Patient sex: M
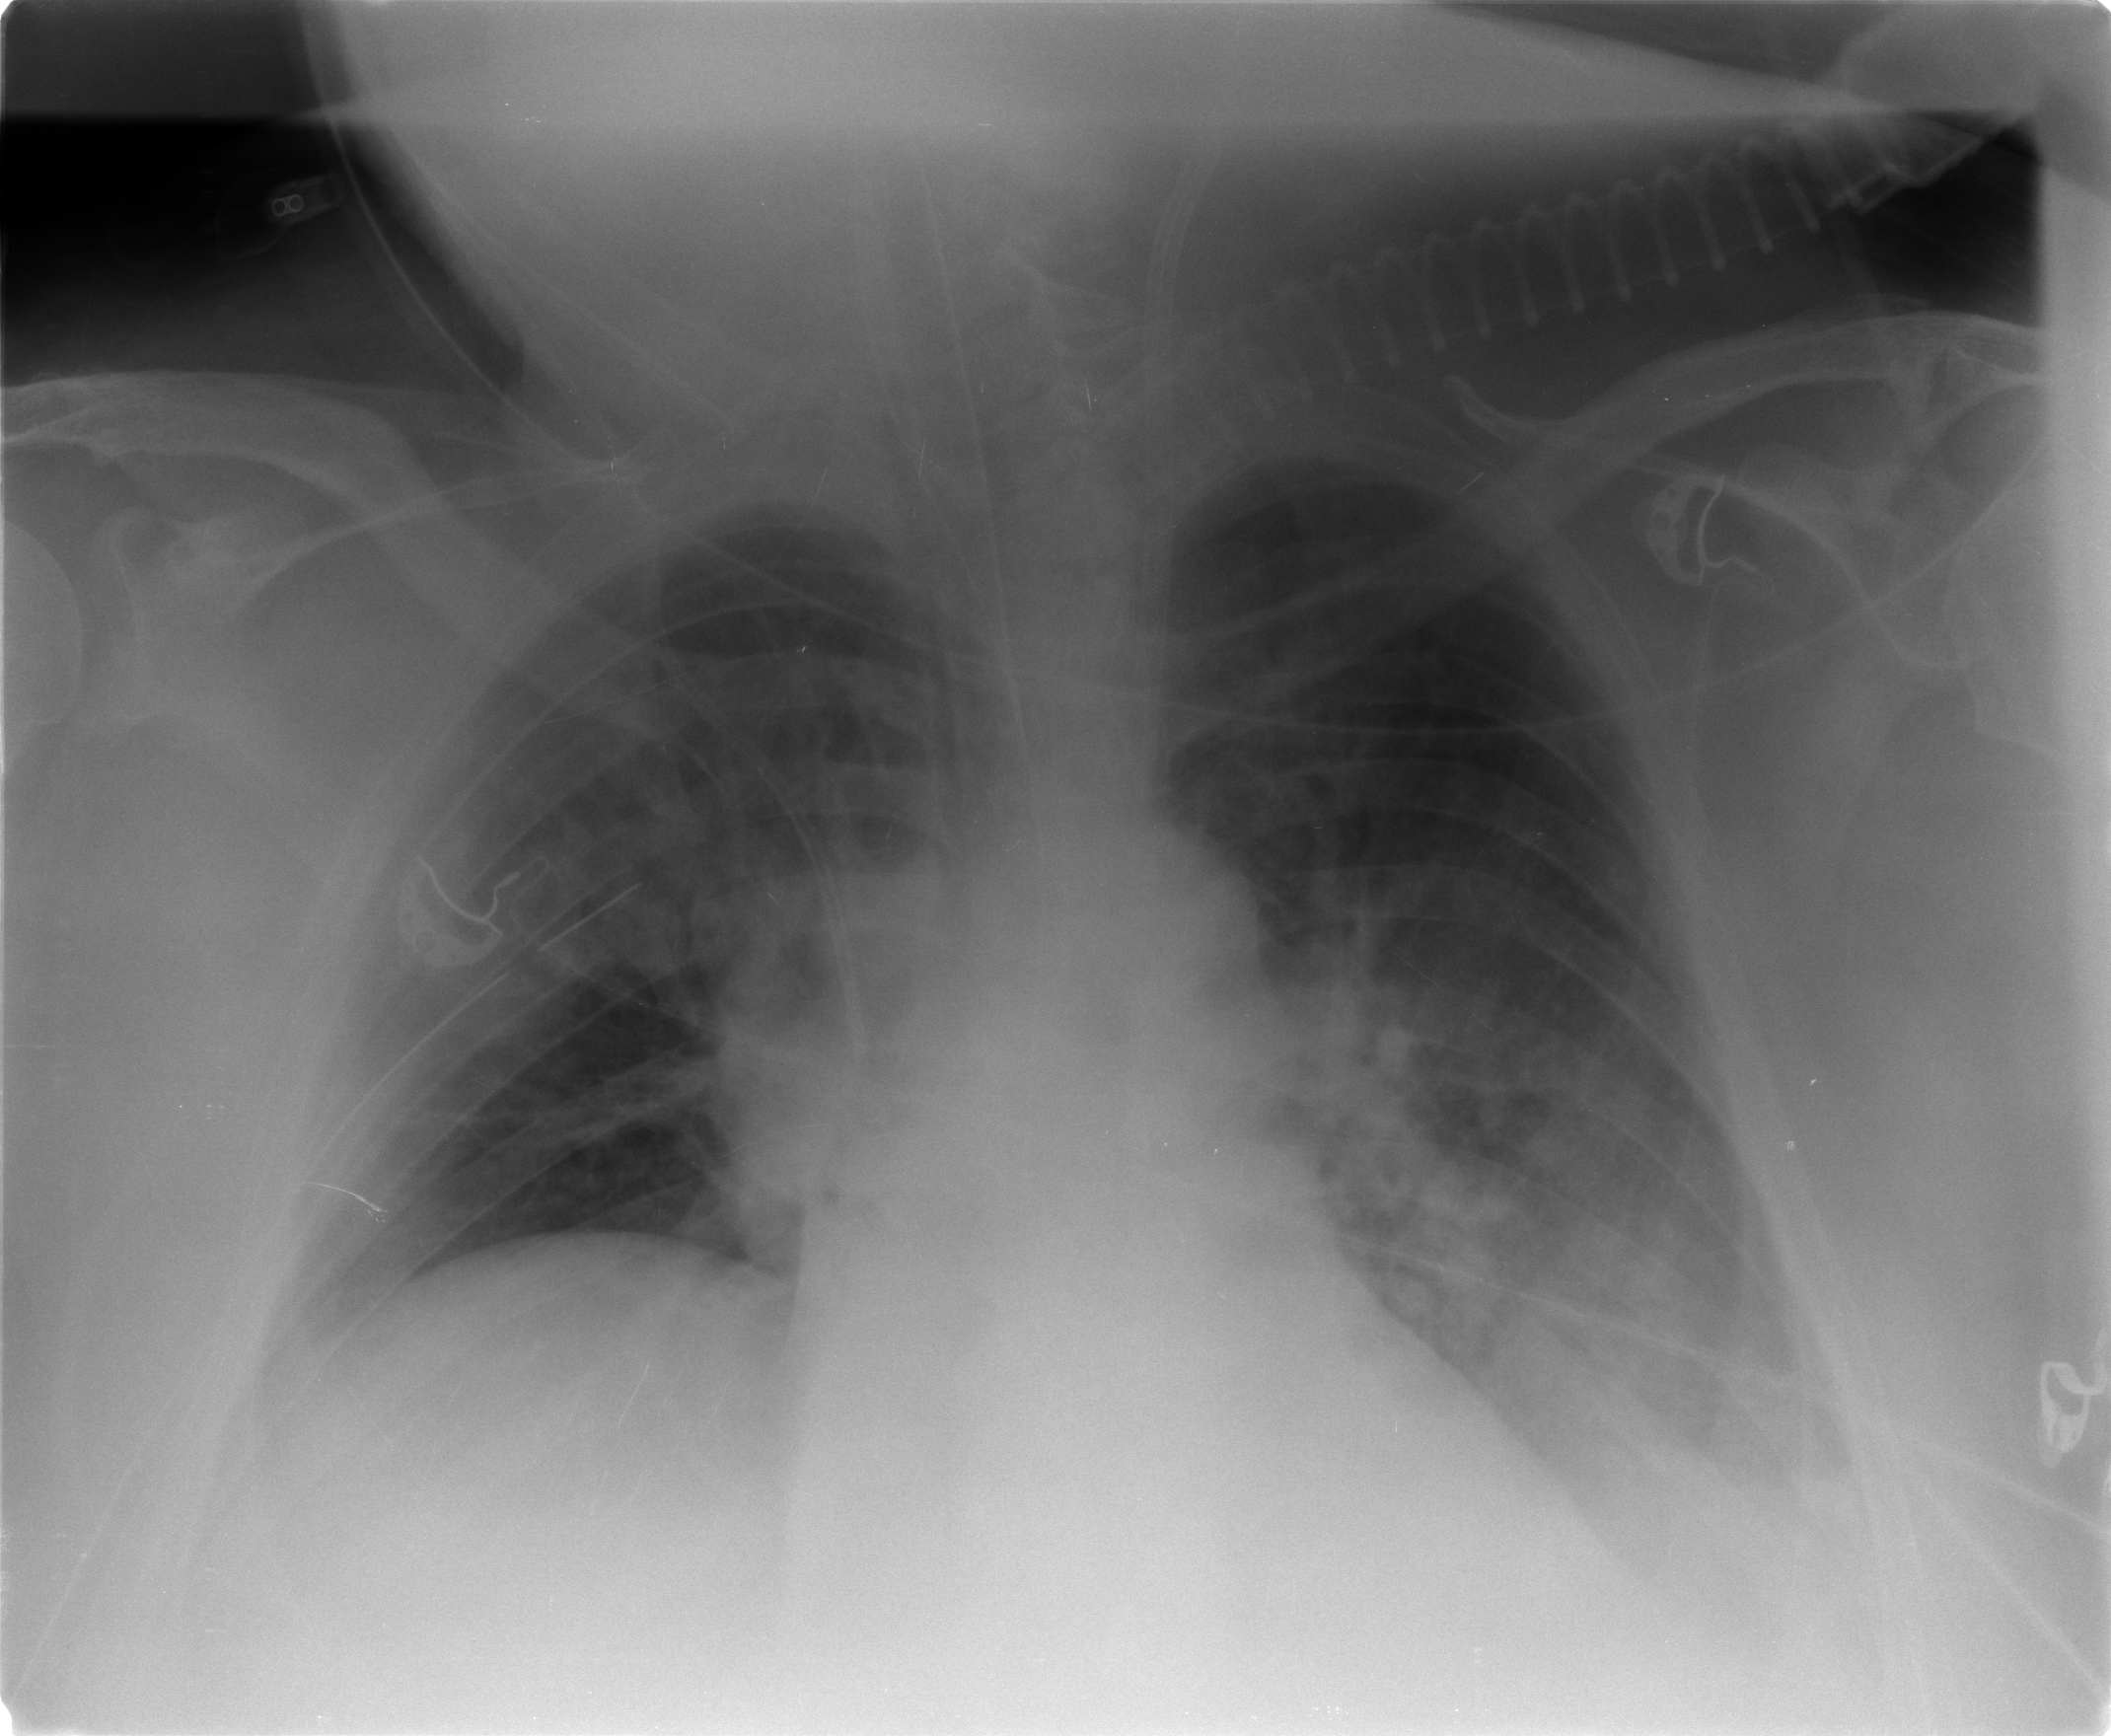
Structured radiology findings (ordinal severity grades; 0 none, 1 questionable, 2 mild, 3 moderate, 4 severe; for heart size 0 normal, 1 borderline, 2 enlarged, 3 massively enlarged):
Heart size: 2
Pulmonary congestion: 3
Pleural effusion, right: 0
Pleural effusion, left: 2
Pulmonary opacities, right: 2
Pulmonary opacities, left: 2
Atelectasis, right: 2
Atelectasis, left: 2